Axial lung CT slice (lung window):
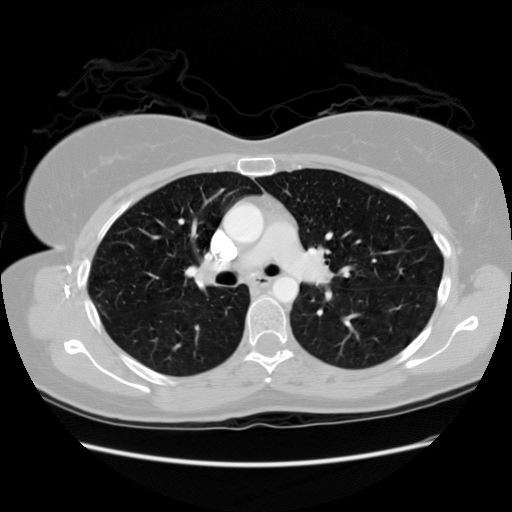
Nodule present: no